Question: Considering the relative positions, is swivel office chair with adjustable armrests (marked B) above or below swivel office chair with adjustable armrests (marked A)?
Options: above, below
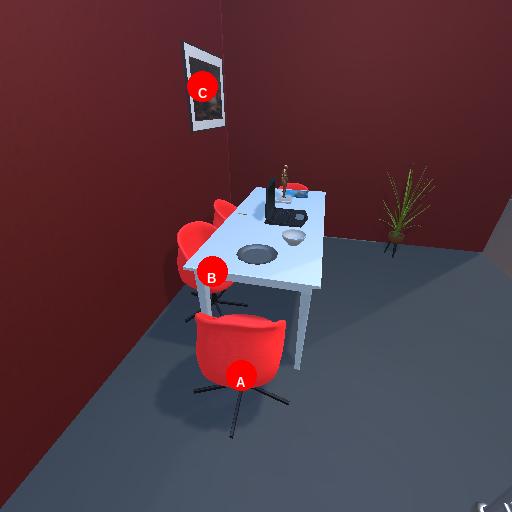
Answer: above